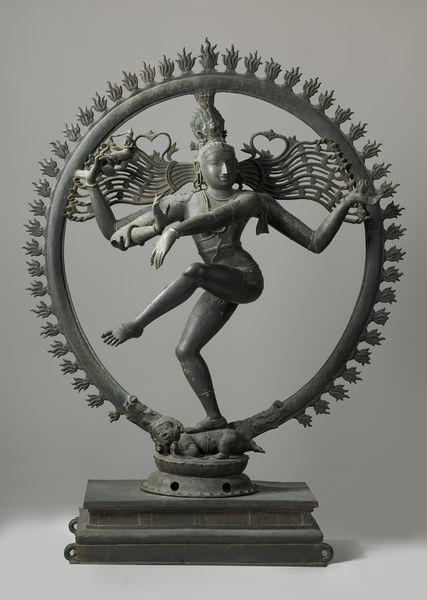
Titel: Shiva Nataraja
Standort: Amsterdam
Institution: Rijksmuseum
Schlagwörter: hands, woman, decorative, metal, dog, sculpture, ancient, arms, pose, circle, legs, bronze, dance, dancing, standing, tall, iron, yoga, heart, grace, socle